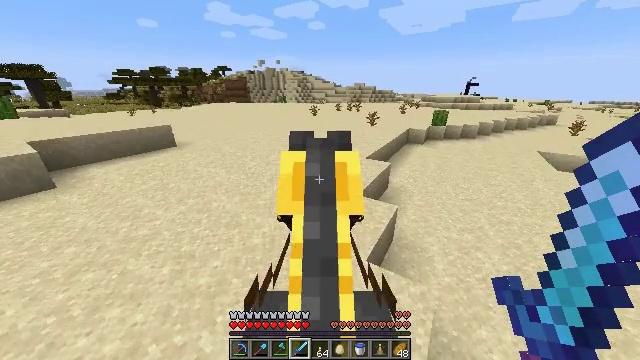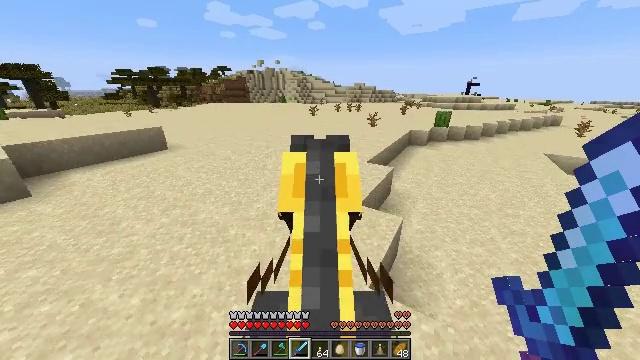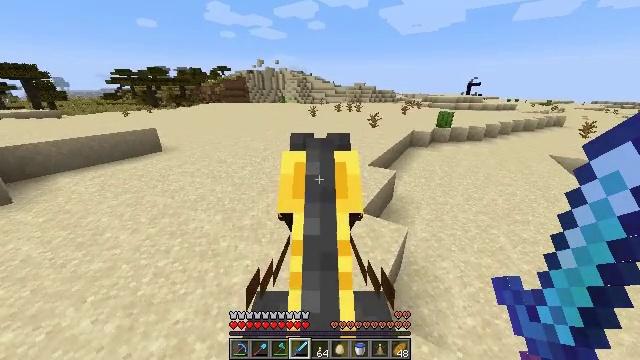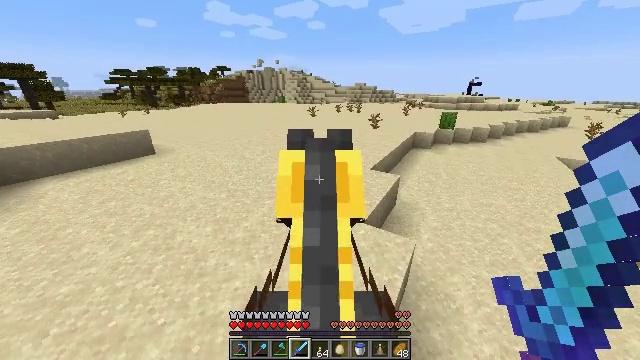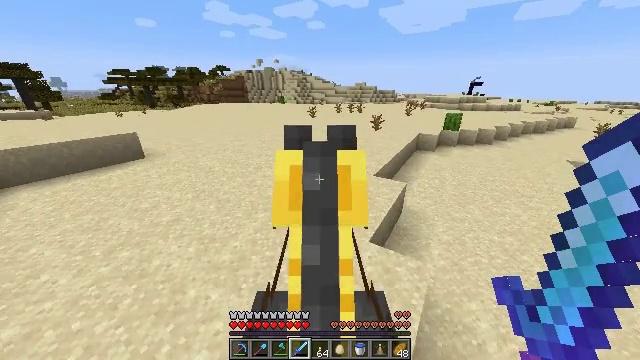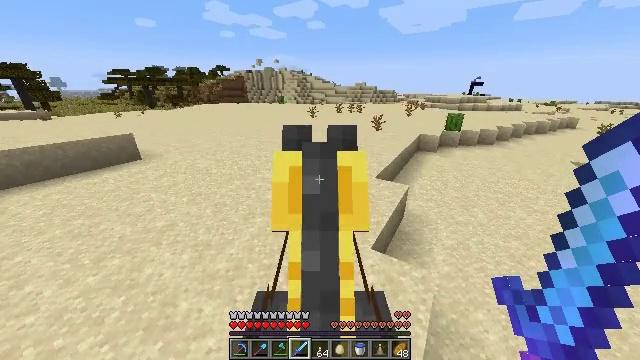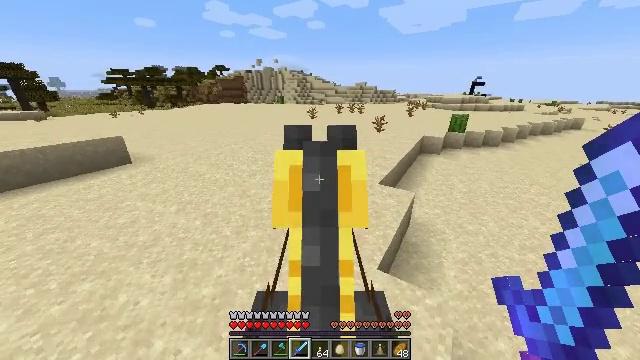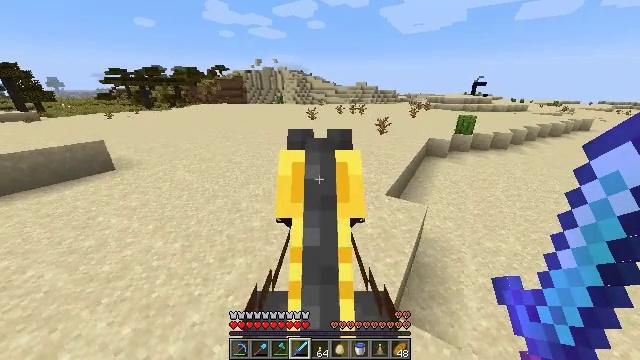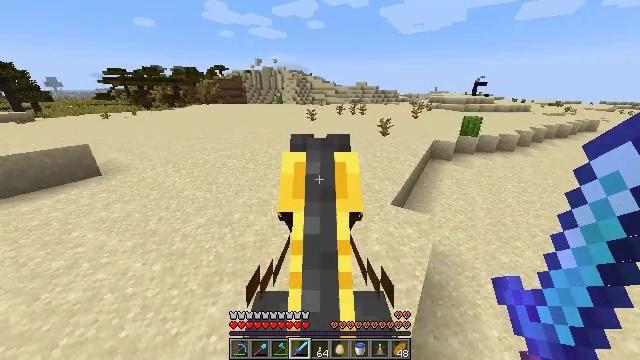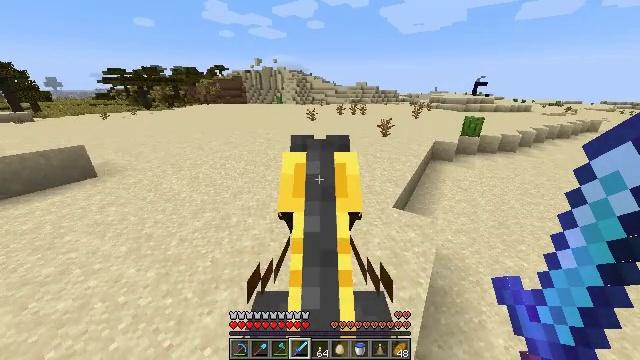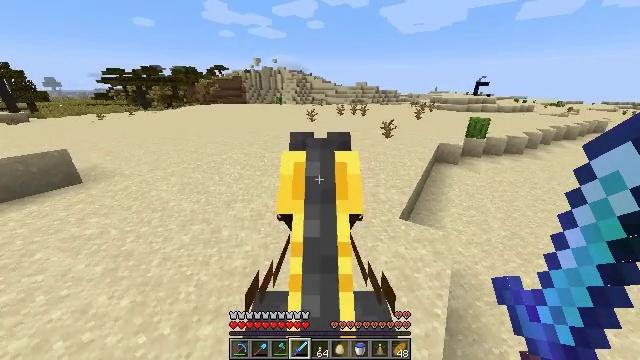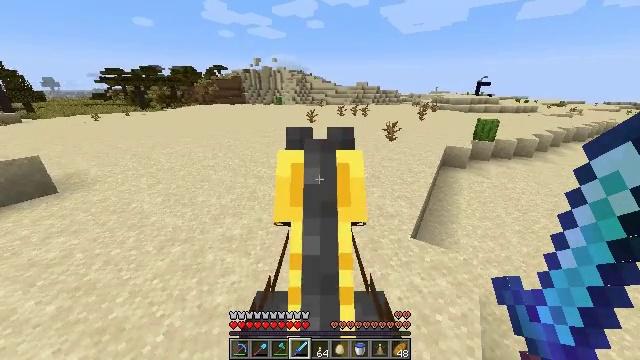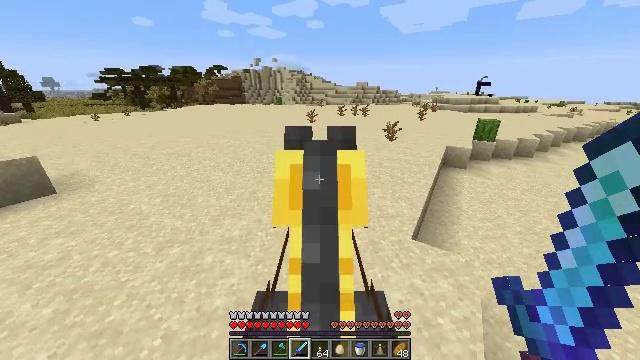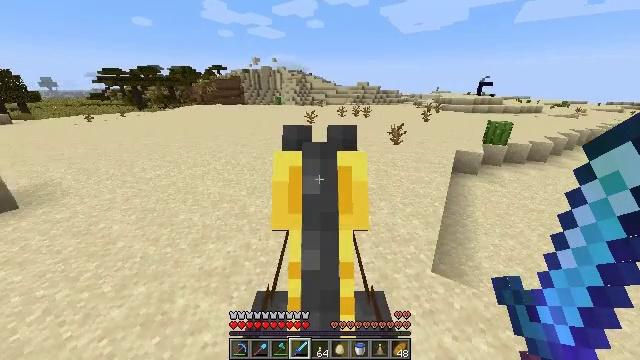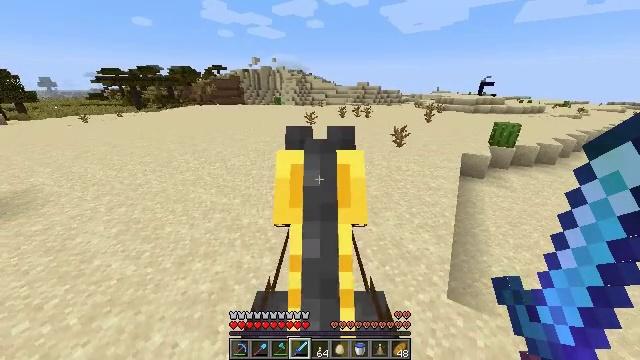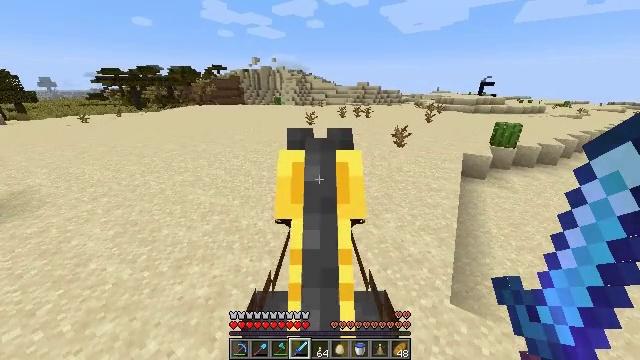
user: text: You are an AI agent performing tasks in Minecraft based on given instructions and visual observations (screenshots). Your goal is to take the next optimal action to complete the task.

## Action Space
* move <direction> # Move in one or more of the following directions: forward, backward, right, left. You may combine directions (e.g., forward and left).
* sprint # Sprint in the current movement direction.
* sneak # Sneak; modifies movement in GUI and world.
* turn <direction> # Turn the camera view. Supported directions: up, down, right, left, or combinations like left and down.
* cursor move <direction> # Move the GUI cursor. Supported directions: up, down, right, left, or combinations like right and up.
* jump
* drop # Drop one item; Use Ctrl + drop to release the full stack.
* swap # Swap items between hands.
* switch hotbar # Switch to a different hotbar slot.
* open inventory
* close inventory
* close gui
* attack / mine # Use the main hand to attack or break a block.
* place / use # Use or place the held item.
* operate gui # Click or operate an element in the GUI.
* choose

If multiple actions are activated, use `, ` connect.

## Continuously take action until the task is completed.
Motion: motion action
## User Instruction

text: Collect sandstone by mining.
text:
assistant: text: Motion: move forward, sprint
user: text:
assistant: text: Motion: move forward, sprint
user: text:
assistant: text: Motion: move forward, sprint
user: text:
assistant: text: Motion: move forward, sprint
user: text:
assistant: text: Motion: move forward, sprint
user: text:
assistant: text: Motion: move forward, sprint
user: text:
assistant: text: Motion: move forward, sprint
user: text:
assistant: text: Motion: move forward, sprint
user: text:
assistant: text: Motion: move forward, sprint
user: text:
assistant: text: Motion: move forward, sprint
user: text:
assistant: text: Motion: move forward, sprint
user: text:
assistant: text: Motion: move forward, sprint
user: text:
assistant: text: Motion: move forward, sprint
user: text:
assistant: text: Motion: move forward, sprint
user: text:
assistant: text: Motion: move forward and move right, sprint
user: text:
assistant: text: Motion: move forward and move right, sprint, turn right and down
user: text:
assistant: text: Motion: move forward and move right, sprint, turn right and down
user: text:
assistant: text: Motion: move forward and move right, sprint, turn right
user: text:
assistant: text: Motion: move forward and move right, sprint, turn right
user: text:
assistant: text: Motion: move forward and move right, sprint
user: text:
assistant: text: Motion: move forward and move right, sprint
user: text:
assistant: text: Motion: move forward and move right, sprint
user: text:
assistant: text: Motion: move forward and move right, sprint, turn right
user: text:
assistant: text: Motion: move forward, sprint, turn right
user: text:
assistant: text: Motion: move forward, sprint, turn right
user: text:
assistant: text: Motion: move forward, sprint, turn right
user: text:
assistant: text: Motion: move forward, sprint, turn right
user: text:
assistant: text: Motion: move forward, sprint, turn right
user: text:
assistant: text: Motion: move forward, sprint
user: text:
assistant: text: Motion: move forward, sprint